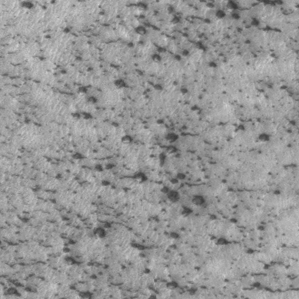
Label: frost